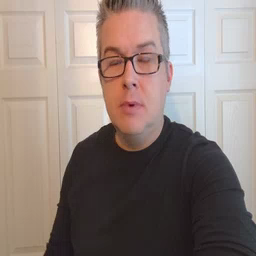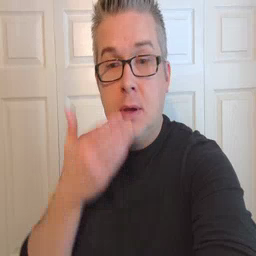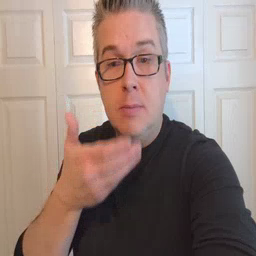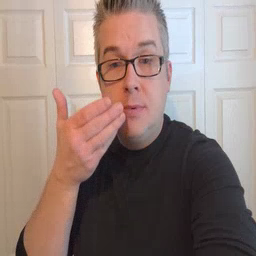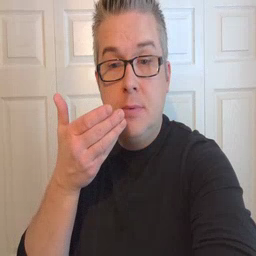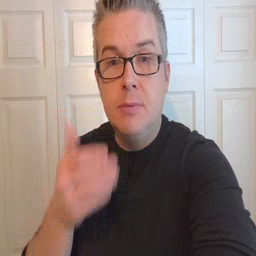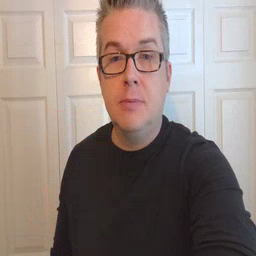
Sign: cereal